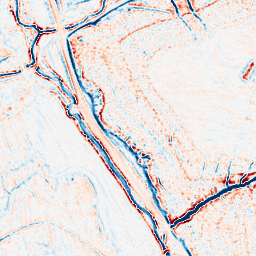
Category: edge_preserving
Decomposition family: bilateral
Decomposition parameters: d: 9
sigma_color: 75
sigma_space: 75
Upsampling method: cubic_mitchell
Upsampling parameters: scale: 8
Upsampling scale: 8